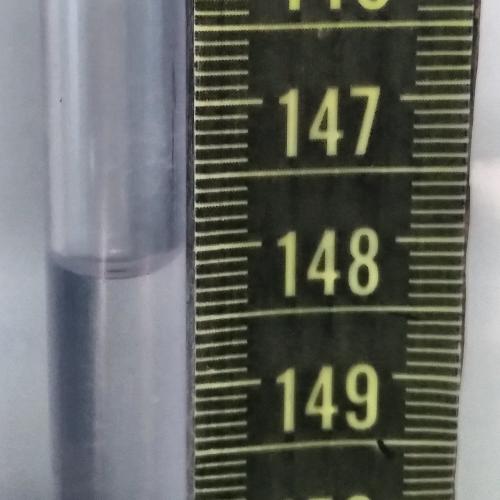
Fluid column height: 148.1 cm